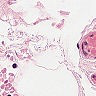
Metastatic tissue present: no